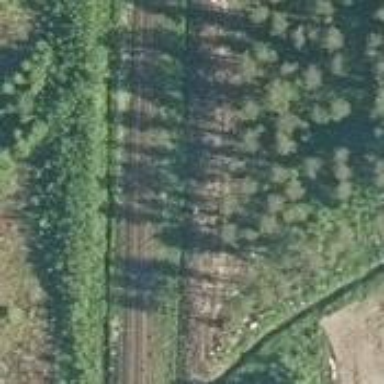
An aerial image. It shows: Continuous rail railway with electrified contact line.